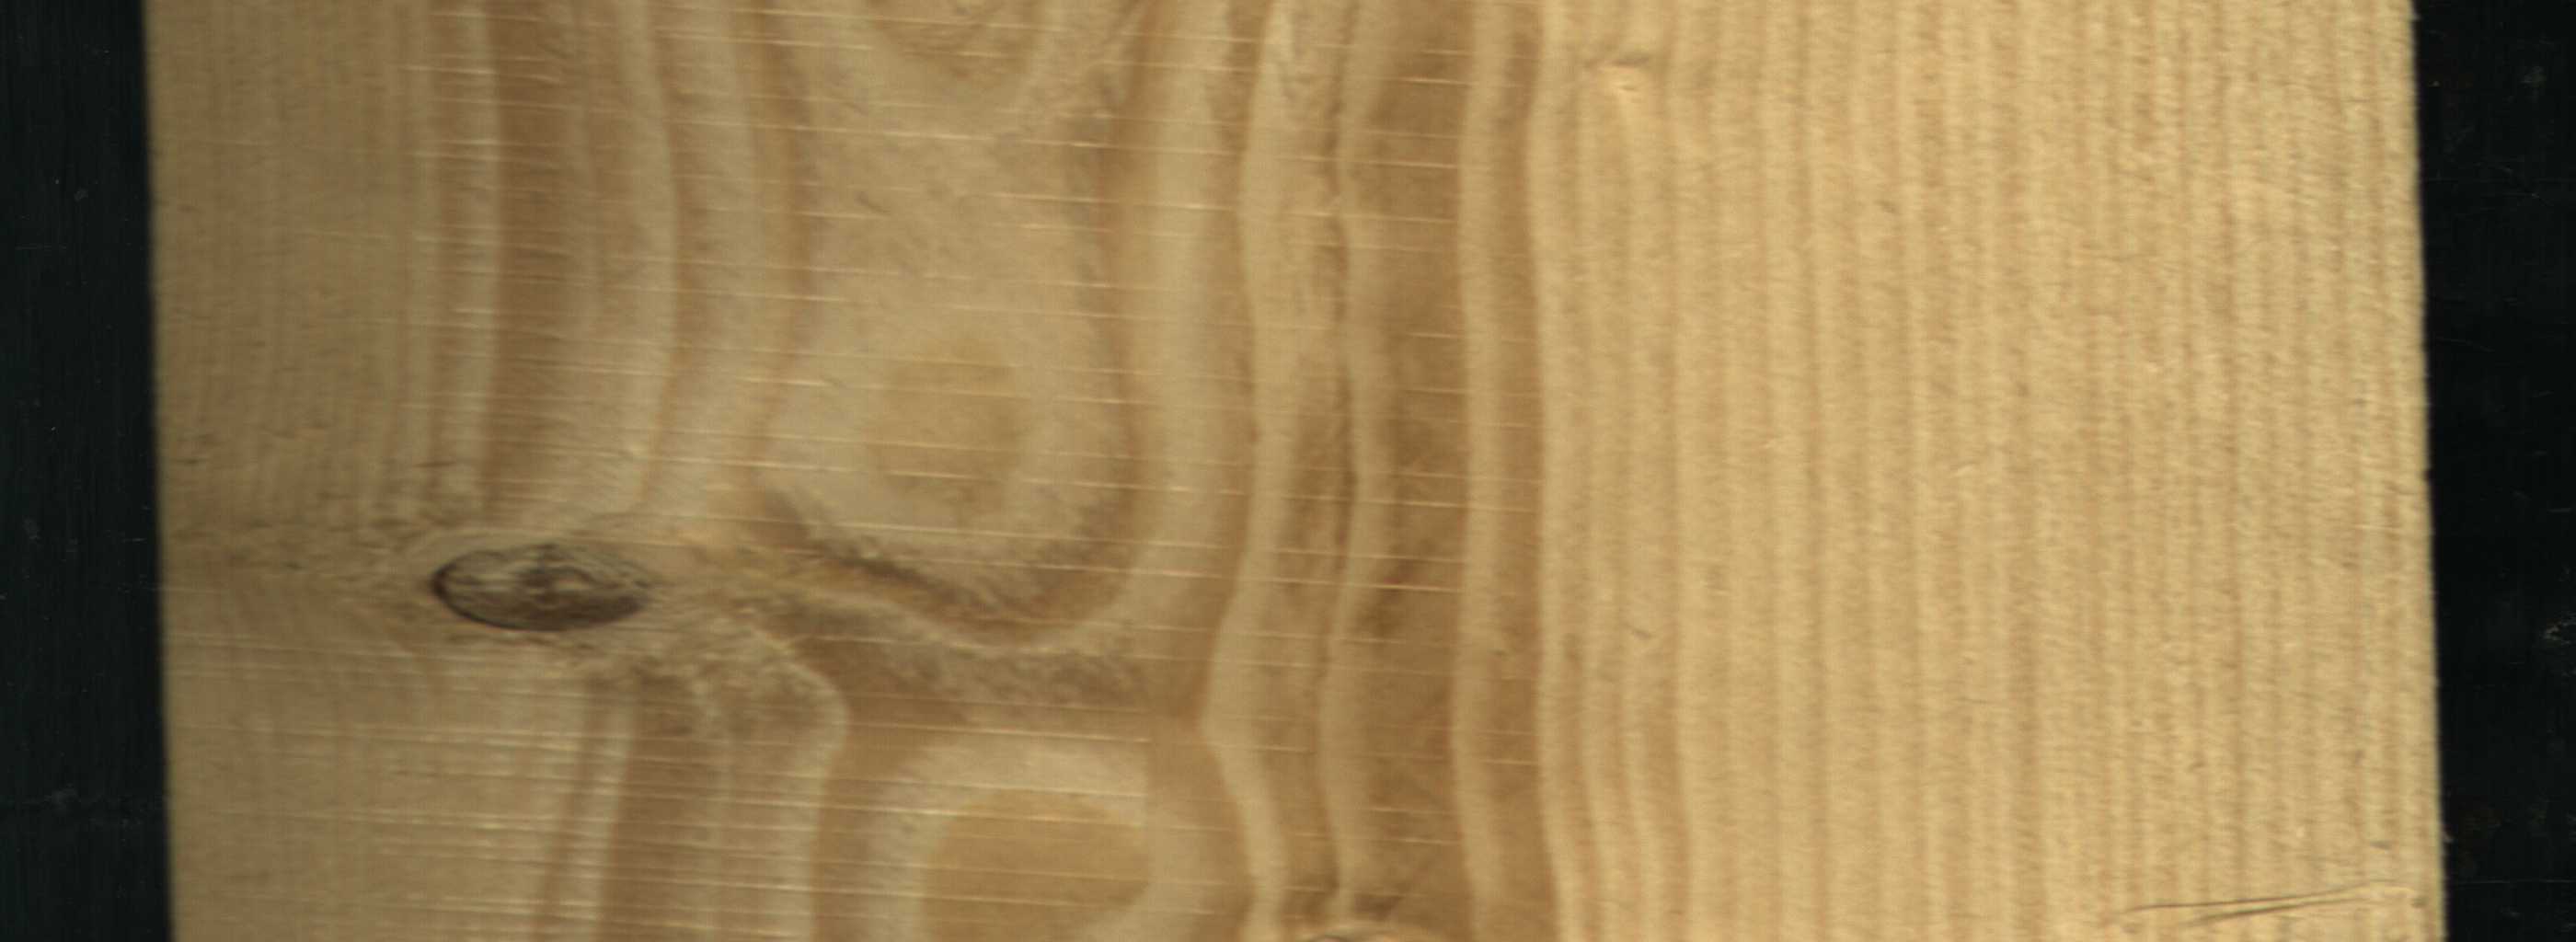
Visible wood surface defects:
Quartzity
Live_Knot